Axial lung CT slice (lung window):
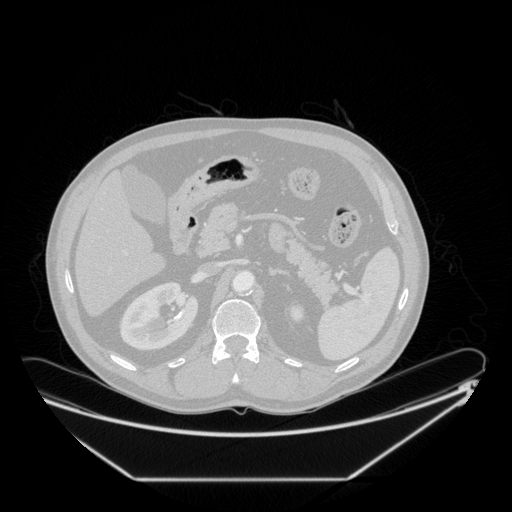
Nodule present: no